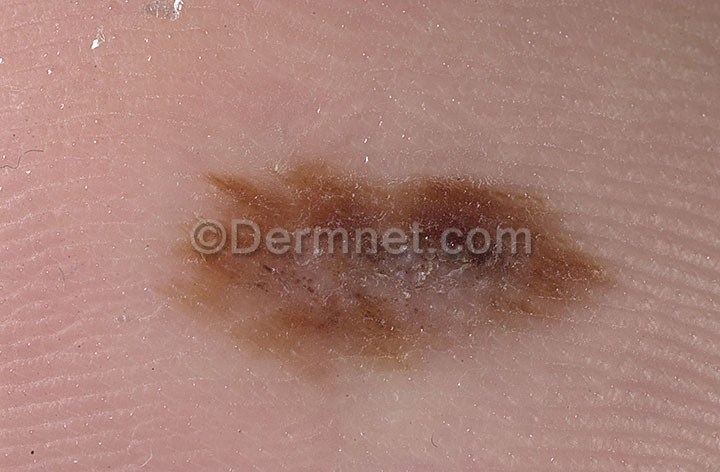
Disease: Melanoma Skin Cancer Nevi and Moles